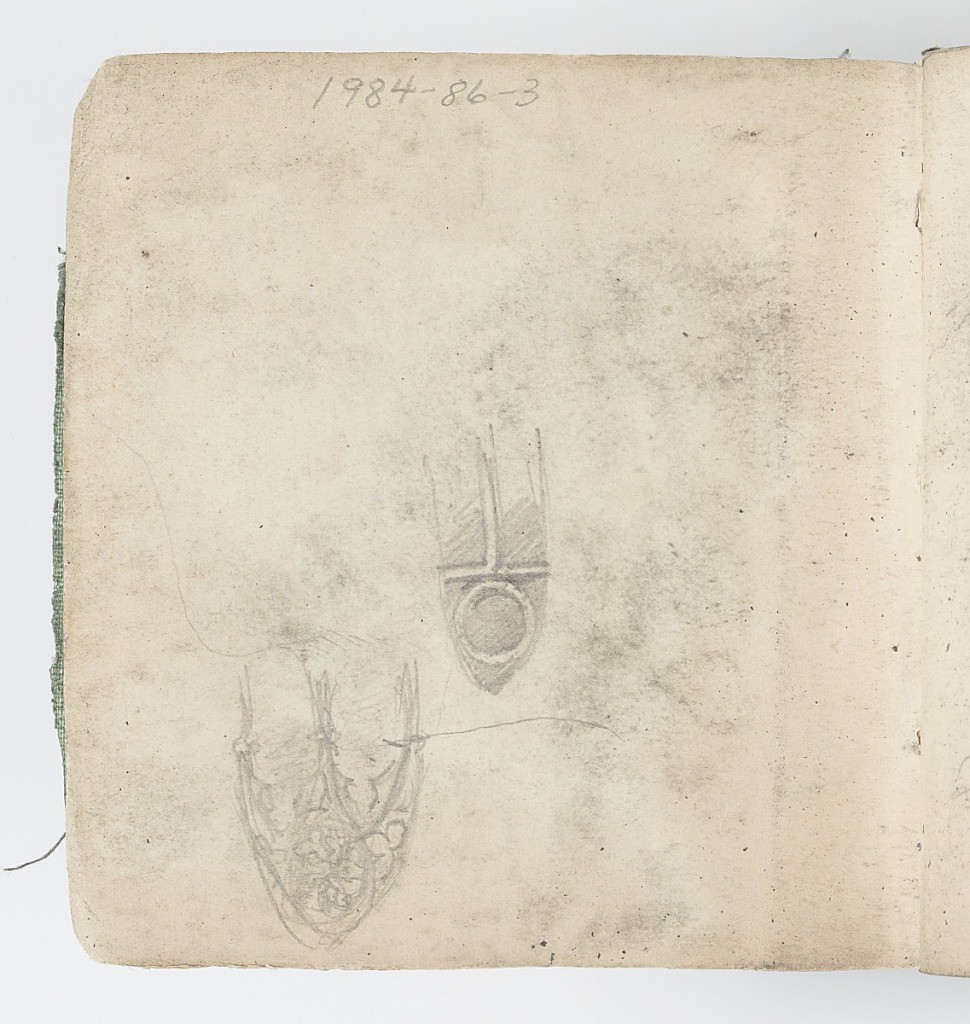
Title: Book of Ornament (Sketchbook of Botanical Studies)
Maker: Kenyon Cox, American, 1856–1919
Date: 1874
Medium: Graphite on paper
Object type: Sketchbook
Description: Sketches of the upper sections of two Gothic windows, one with tracery and one with a round opening above. Drawn with page oriented differently; points appear downward.